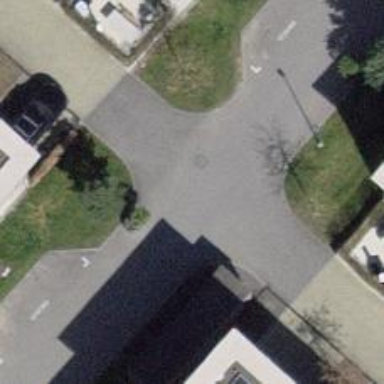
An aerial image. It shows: Living street.